Question: I am trying to install 'ERPnext' on my 'cpanel'.
But I am getting 'Missing Dependency: libmysqlclient_r.so.15()(64bit)' this message from the script.
I have googled it but no helpful material was found .
As far as I knows from my research I have to install 'mysql-devel' on my server but when I tryed to install it. I gets a message that it is already installed on the server.
Any idea how can I get it resolved or what should I do
Image of my terminal

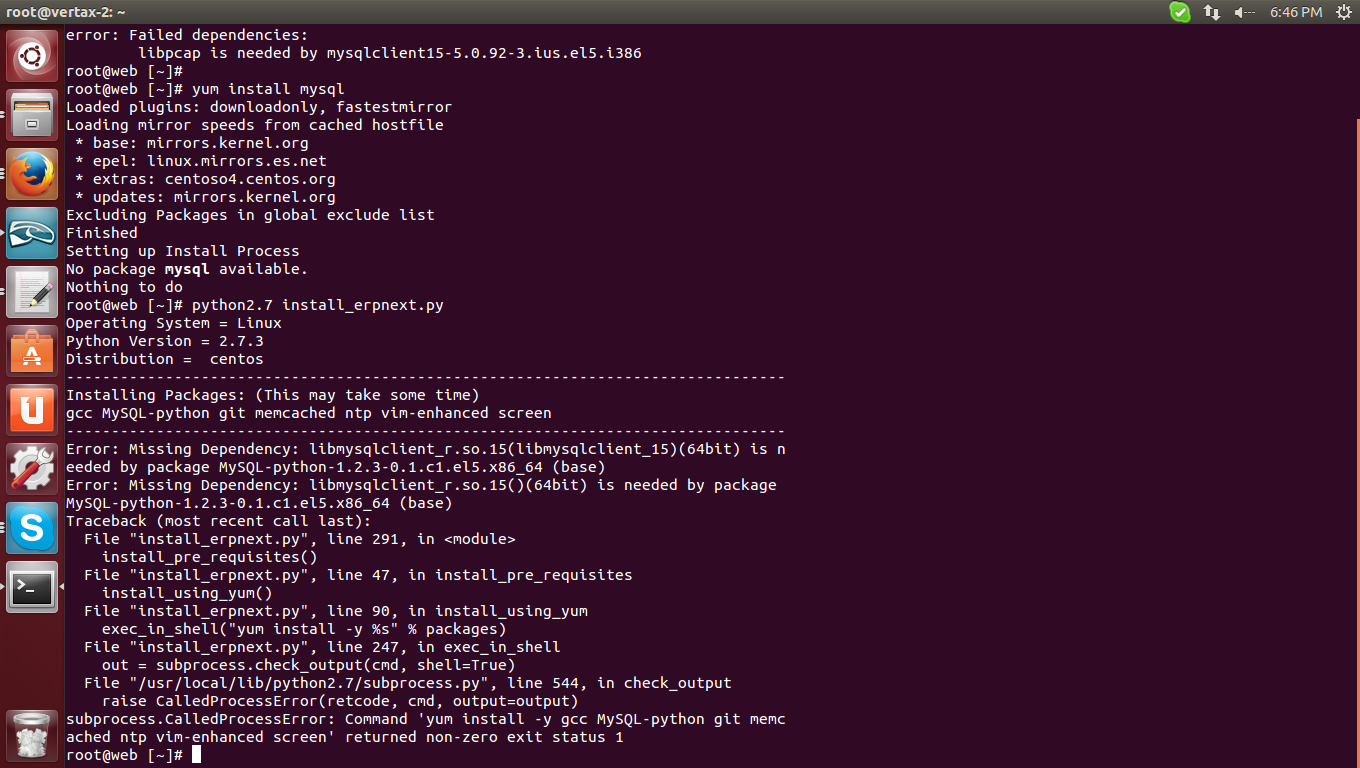
Answer: I got this error resolved by changing in 'yum.config' file of 'etc' directory.
We have to remove 'mysql' from exclude-list.
Look for more info i the <URL>.